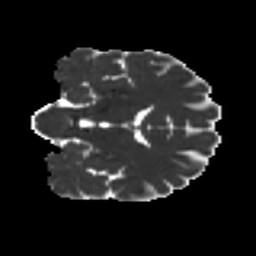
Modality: MD
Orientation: coronal
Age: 46
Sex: male
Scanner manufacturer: ge
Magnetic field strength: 3 T
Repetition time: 7.8 s
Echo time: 0.061 s